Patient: sex F, age 54
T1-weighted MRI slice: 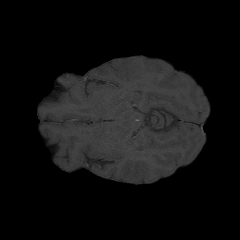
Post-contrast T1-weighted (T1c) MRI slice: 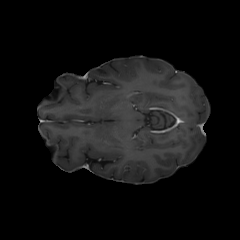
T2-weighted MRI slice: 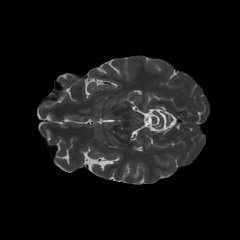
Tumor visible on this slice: no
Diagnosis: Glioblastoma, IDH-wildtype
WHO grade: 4